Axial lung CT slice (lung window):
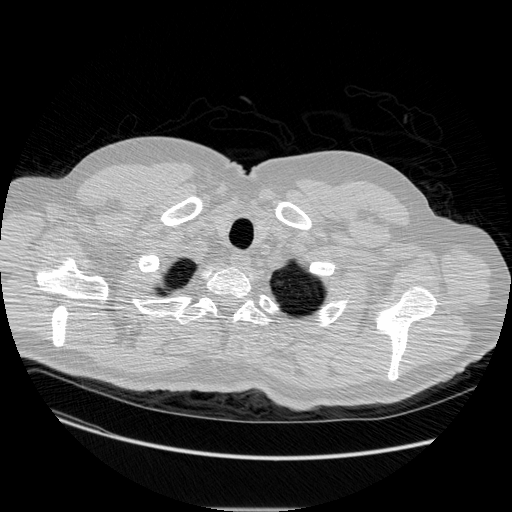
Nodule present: no